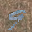
Label: 9